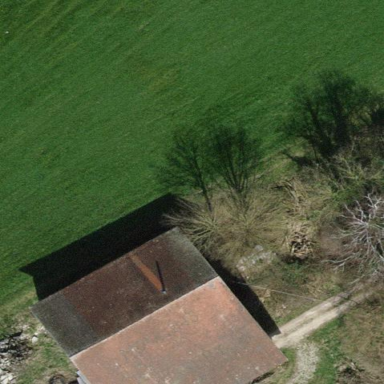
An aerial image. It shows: Farm auxiliary building.